Question: I have this panel on my .aspx webform page to display messages (success, failed, exception etc.) after button postback events . I also included some Jquery library on this page as well.
'''
<asp:Panel ID="InfoPanel" runat="server" class="alert alert-success alert-dismissable" Visible="False">
<button type="button" class="close" data-dismiss="alert" aria-hidden="true"></button>
<i class="fa-lg fa fa-bullhorn"></i>
<asp:Label ID="lblMessage" runat="server" Text=""></asp:Label>
</asp:Panel>
'''
It will look like this: (lblMessage will display the text at code-behind)

How do I make it to be auto-close after 5s, I have zero knowledge about JS and jQuery but if you show me how it work I can apply it to my program (lol)
Note: I see this question right here: <URL> the selected answer was:
'''
$("#success-alert").fadeTo(2000, 500).slideUp(500, function(){
$("#success-alert").alert('close');
});
'''
But I am confused, how do I make it work?
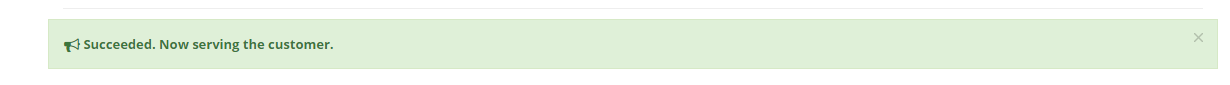
Answer: I found this one and it works: <URL>
Automatically close (fade away) the alert message after 5 seconds:
'''
<script type="text/javascript">
<!--
$(document).ready(function () {
window.setTimeout(function() {
$(".alert").fadeTo(1500, 0).slideUp(500, function(){
$(this).remove();
});
}, 5000);
});
//-->
</script>
'''
The content below the message will slide-up to its original position.
This is the HTML code used to display the message:
'''
<div class="alert alert-danger">
This is an example message...
</div>
'''
More information:
<URL>